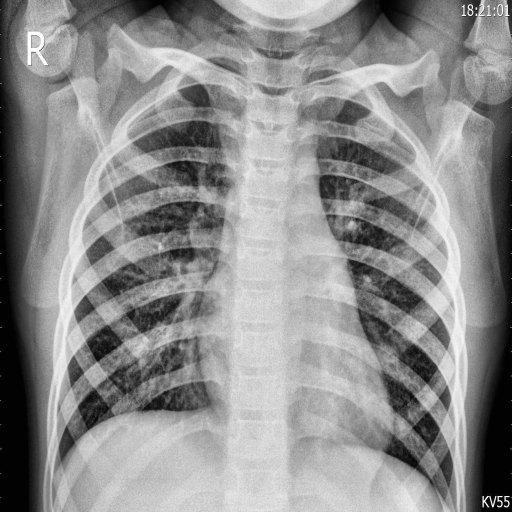
Finding: PNEUMONIA